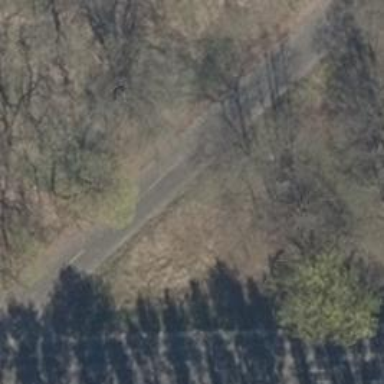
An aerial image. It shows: Asphalt road designated for service vehicles.